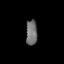
Tissue: lung
Cell type: T cells
Senescence score: 0.2077
Nuclear area (px): 287
Mean DAPI intensity: 108.875